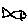
Label: fish